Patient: sex M, age 60
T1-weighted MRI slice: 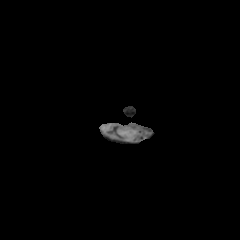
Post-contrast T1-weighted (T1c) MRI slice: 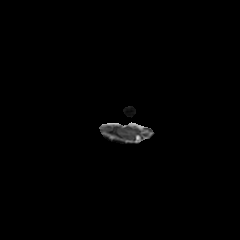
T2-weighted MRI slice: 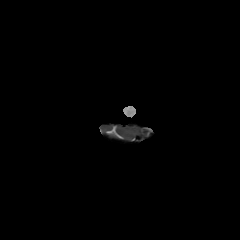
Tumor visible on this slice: no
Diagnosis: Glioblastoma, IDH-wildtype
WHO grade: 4